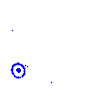
Particle: pion